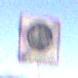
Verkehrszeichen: EndeFahrradstrasse
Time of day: MorningAfternoon
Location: Outdoor (Nature)
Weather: Clear
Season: NotSpecified
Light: Natural